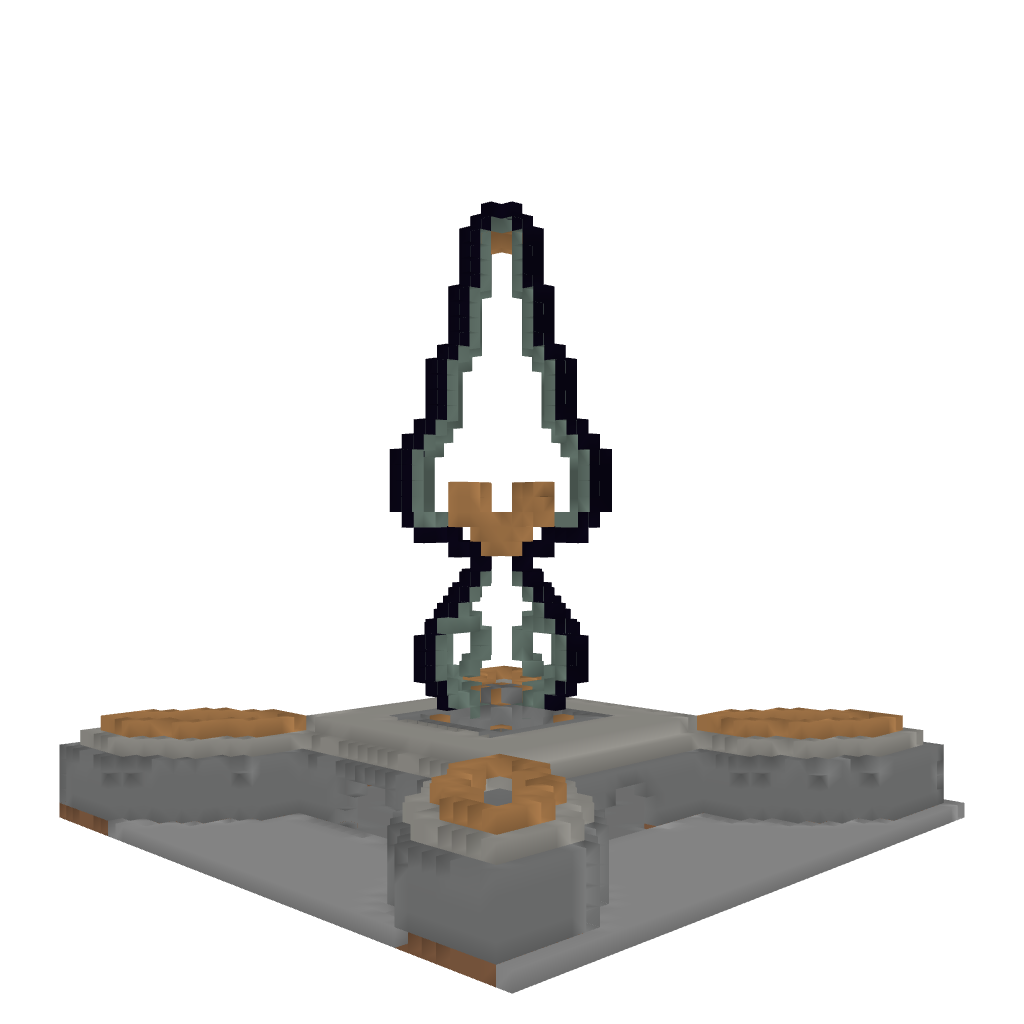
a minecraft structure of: Spawn/Warp